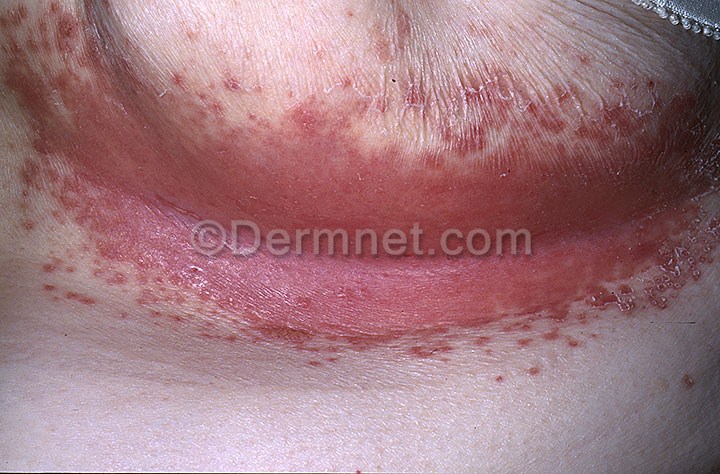
Disease: Tinea Ringworm Candidiasis and other Fungal Infections